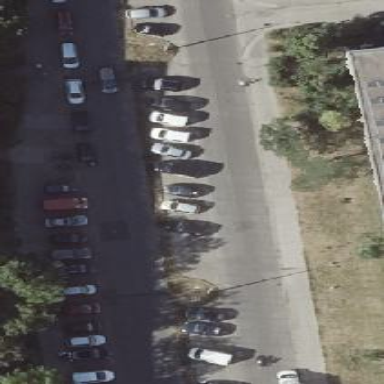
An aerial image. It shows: Diagonal street-side parking available in the area.